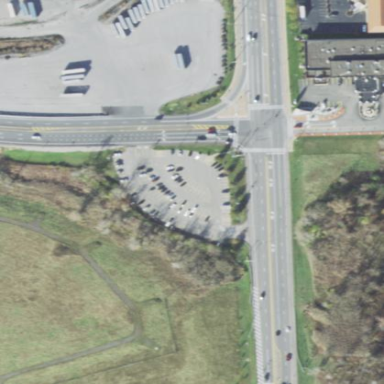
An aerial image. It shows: Parking area with asphalt surface designed for park and ride use.